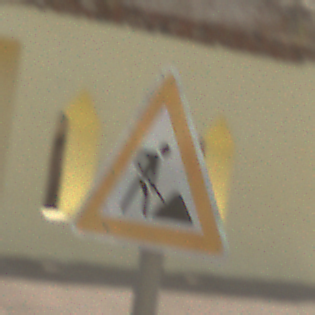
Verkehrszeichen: Arbeitsstelle
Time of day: Midday
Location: Outdoor (Suburban)
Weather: PartlyCloudy
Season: NotSpecified
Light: Natural